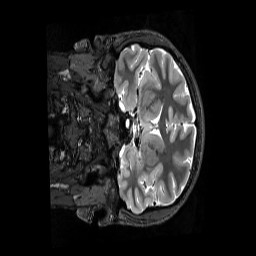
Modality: T2w
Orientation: coronal
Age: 18
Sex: male
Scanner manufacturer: siemens
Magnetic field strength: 3 T
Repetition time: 3.2 s
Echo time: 0.728 s